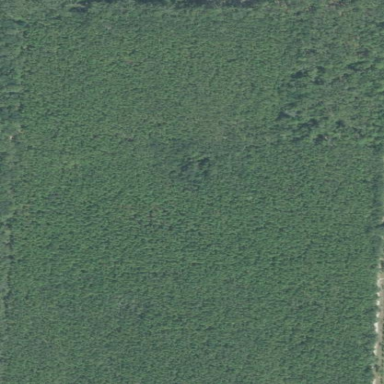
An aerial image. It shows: Forest dominated by needle-leaved trees.